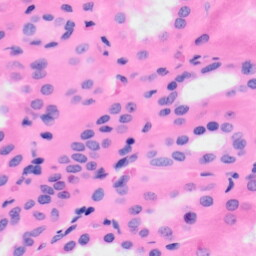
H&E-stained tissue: Kidney